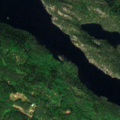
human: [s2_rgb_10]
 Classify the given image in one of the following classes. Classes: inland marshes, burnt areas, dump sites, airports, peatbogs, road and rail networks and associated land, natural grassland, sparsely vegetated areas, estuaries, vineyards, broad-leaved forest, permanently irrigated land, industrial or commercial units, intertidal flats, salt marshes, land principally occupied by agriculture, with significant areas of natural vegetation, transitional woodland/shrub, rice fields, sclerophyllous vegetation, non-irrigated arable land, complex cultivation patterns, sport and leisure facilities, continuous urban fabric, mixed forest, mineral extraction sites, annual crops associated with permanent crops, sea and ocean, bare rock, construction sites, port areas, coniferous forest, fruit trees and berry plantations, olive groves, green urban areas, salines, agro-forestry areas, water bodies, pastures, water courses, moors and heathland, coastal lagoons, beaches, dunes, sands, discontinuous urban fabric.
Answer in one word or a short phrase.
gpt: coniferous forest, mixed forest, water bodies